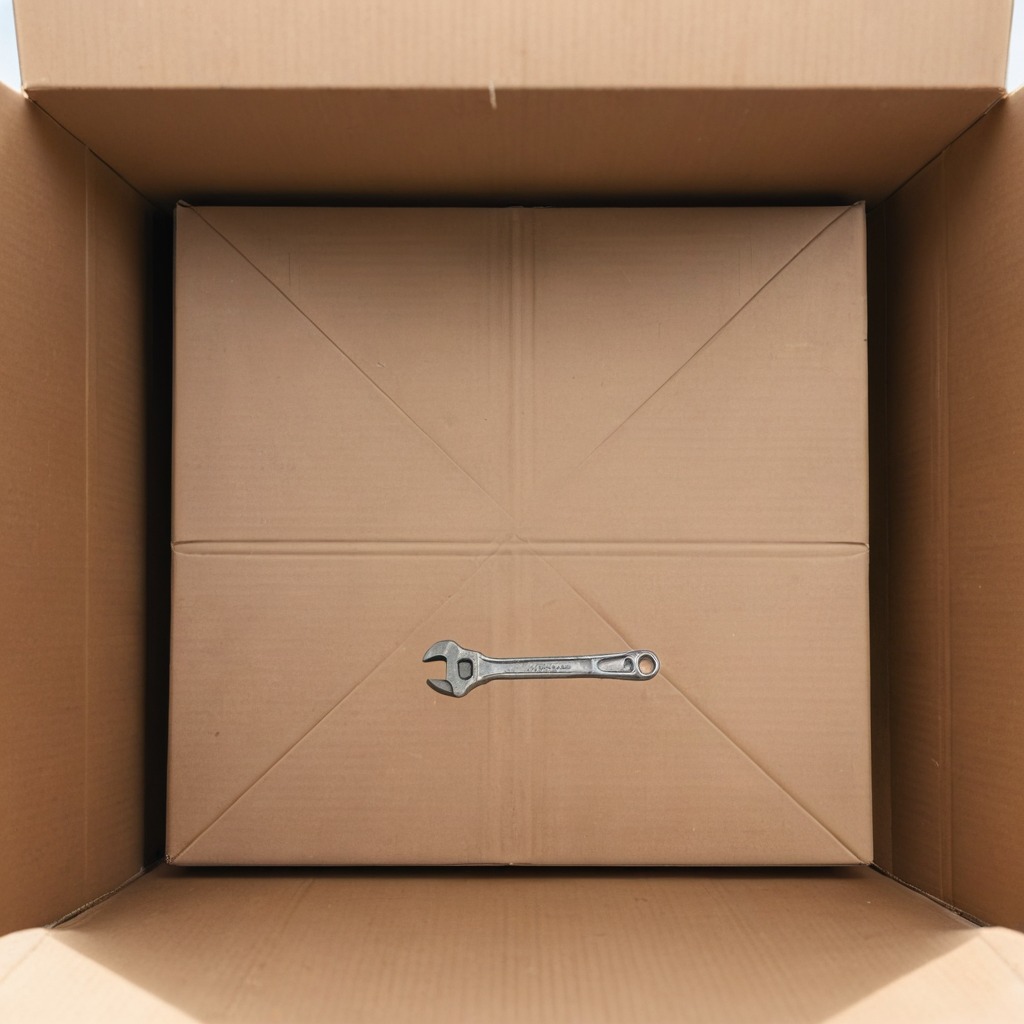
An wrench is lying on the clean dry cardboard box surface in an outdoor workshop during daytime bright natural light soft shadows slightly creased but